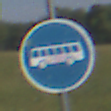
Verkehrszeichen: Busssonderstreifen
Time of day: Midday
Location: Outdoor (Nature)
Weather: Clear
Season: NotSpecified
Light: Natural